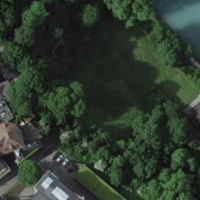
EUNIS habitat code: 53
Species observed at this site:
Allium ursinum
Geum rivale